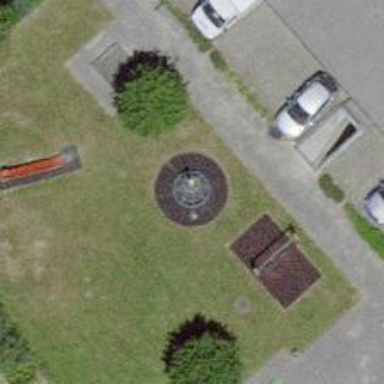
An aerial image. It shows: Playground with specific theme designed for children's enjoyment.